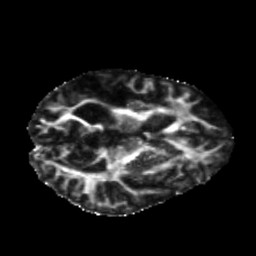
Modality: FA
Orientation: axial
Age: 62
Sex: female
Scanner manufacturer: siemens
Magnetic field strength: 3 T
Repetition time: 5.25 s
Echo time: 0.08 s